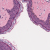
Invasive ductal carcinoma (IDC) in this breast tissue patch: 0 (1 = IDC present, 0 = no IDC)